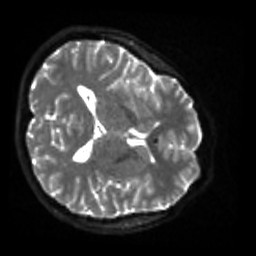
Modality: sbref
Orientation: axial
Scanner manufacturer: siemens
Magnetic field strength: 3 T
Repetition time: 4 s
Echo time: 0.0594 s